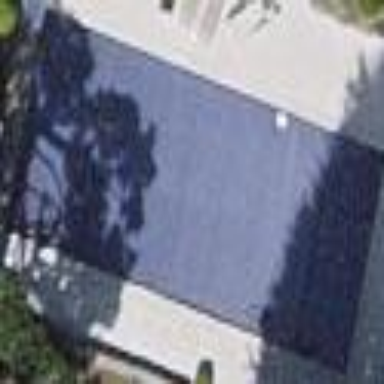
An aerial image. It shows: Swimming pool located in leisure land.